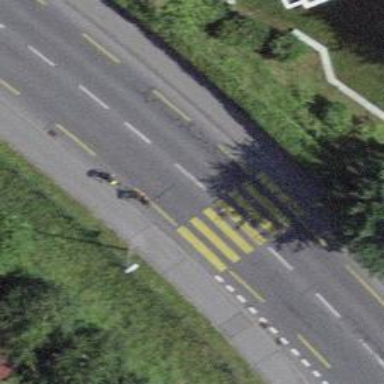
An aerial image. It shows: Kerb serving as barrier.